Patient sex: M
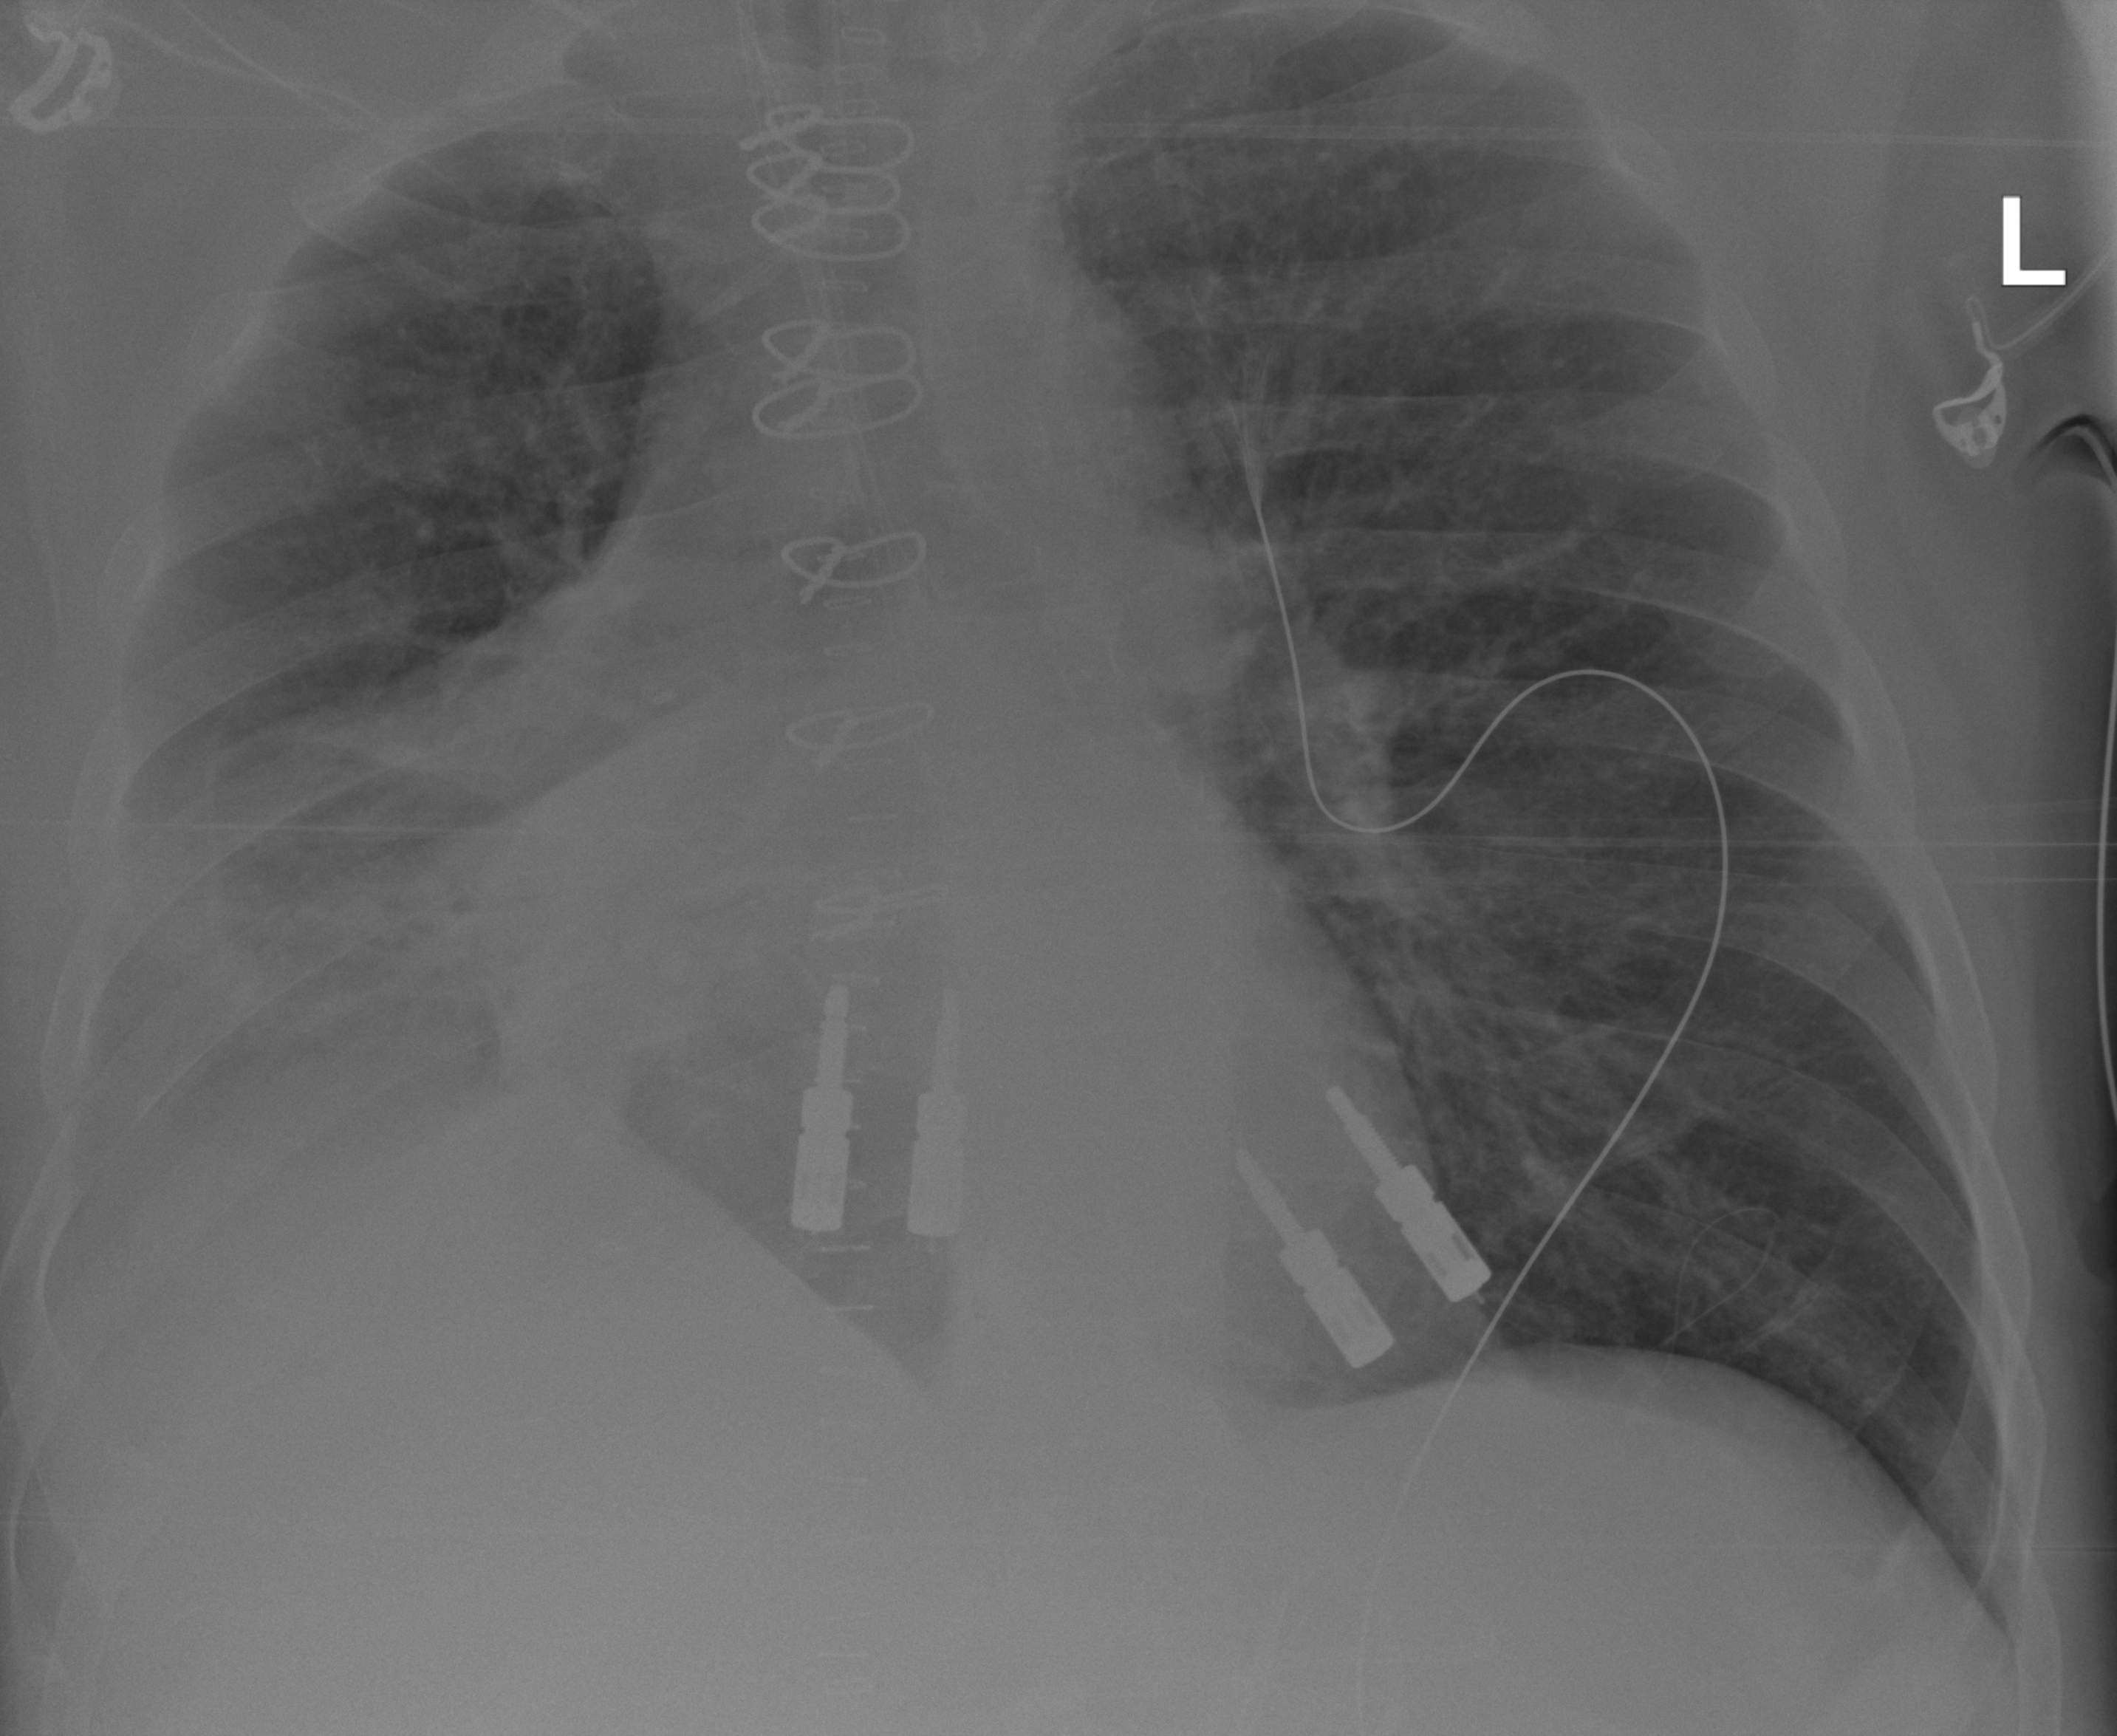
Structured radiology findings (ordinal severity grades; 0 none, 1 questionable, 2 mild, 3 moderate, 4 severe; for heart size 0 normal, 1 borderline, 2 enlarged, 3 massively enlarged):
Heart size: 2
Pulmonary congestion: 0
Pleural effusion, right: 2
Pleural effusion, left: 0
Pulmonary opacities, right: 2
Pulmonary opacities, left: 0
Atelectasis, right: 3
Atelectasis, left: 0